Question: I'm developing a iOS app for iPad. I'd like to mask a UIView with an image in black and white. So the black part of the image is what you can see of the view.
If tried different codes like one below, but they don't work...
'''
UIImage *_maskingImage = [UIImage imageNamed:@"ipadmask.jpg"];
CALayer *_maskingLayer = [CALayer layer];
_maskingLayer.frame = vistafunda.bounds;
[_maskingLayer setContents:(id)[_maskingImage CGImage]];
[vistafunda.layer setMask:_maskingLayer];
vistafunda.layer.masksToBounds = YES;
'''
They ipadmask.jpg is that:
Thanks for your help!
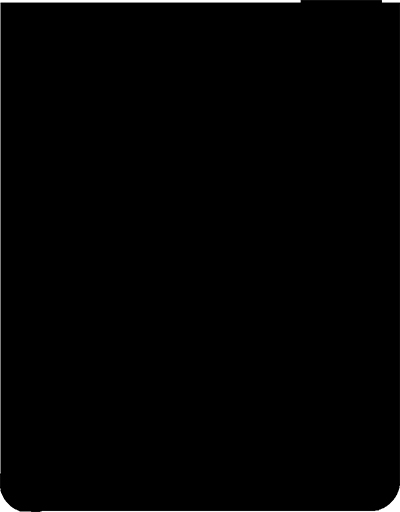
Answer: apple documentation about CALayer 'mask' property:
> An optional layer whose alpha channel is used as a mask to select
between the layer's background and the result of compositing the
layer's contents with its filtered background.
So you should fix the alpha channel of you image. Black pixels should be opaque and white - totaly transparent.